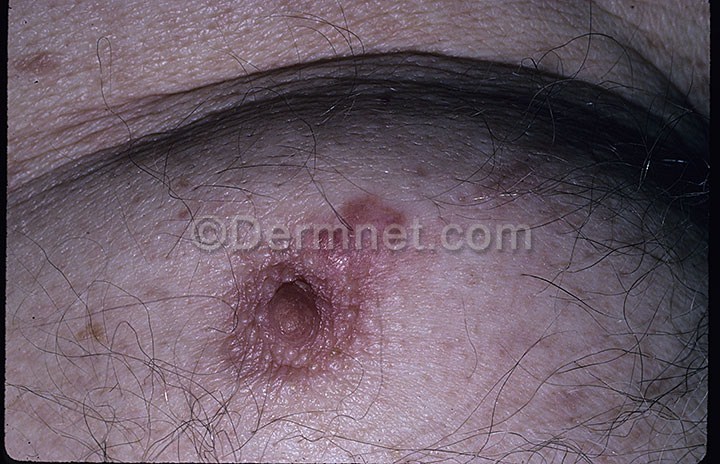
Disease: Actinic Keratosis Basal Cell Carcinoma and other Malignant Lesions